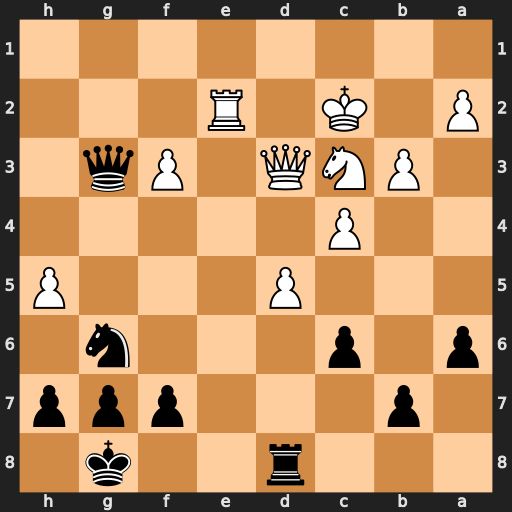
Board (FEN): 3r2k1/1p3ppp/p1p3n1/3P3P/2P5/1PNQ1Pq1/P1K1R3/8
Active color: b
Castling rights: -
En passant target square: -
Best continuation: Nf4 Qe3 Nxe2